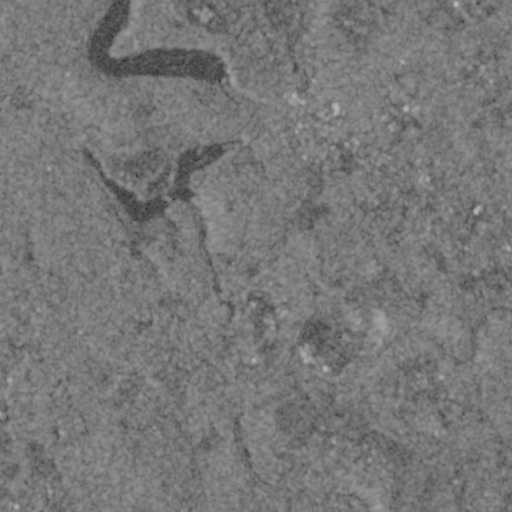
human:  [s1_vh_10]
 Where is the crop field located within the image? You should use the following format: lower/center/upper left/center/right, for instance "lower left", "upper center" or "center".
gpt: The crop field is located in the lower center of the image.
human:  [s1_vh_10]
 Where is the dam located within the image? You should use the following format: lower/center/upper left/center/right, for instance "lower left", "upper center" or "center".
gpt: The dam is located in the upper center of the image.
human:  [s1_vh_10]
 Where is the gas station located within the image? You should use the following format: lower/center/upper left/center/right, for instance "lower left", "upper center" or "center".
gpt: The gas station is located in the upper center of the image.
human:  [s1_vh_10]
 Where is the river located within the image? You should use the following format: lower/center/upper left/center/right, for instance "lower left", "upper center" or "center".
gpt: The river is located in the lower right of the image.
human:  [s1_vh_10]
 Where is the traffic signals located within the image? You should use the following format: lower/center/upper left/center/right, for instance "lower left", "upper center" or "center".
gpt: The traffic signals is located in the upper center of the image.
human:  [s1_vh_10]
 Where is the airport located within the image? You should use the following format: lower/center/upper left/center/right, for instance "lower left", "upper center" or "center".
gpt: There is no airport in the image.

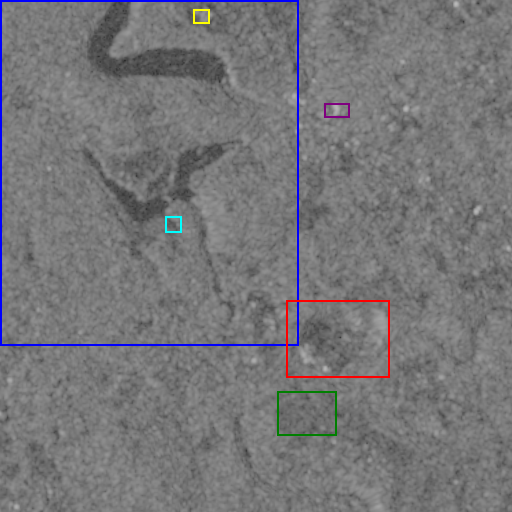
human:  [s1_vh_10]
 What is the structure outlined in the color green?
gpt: The structure outlined in green is a crop field.
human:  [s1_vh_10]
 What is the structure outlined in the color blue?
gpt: The structure outlined in blue is a park.
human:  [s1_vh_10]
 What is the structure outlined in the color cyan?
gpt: The structure outlined in cyan is a parking lot.
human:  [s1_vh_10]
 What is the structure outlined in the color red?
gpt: The structure outlined in red is a quarry.
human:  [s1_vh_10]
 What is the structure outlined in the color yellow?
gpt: The structure outlined in yellow is a building.
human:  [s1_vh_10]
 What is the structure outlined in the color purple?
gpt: The structure outlined in purple is a building.
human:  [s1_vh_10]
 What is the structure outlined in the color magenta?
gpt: There is no magenta outline.